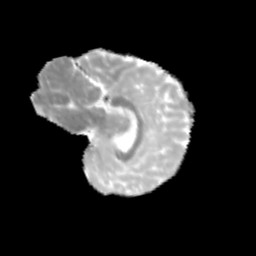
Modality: MD
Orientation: sagittal
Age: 12
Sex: female
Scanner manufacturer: siemens
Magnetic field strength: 3 T
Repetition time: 3.8 s
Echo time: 0.07 s